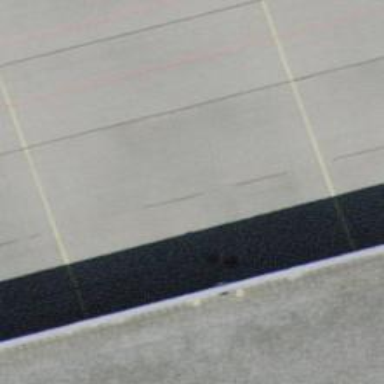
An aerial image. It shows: Airport parking position.